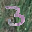
Label: 3